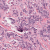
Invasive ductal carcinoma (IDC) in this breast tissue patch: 1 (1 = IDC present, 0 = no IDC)